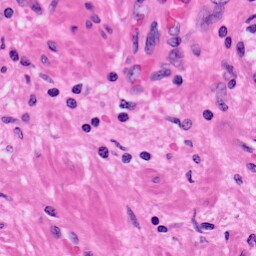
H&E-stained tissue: Prostate